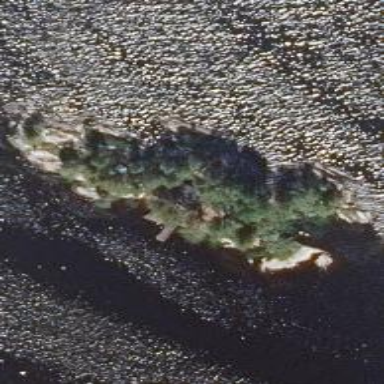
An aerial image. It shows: Islet.